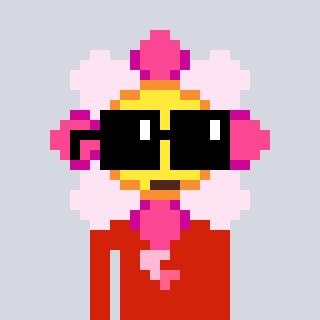
a pixel art character with square black sunglasses, a flower-shaped head and a red-colored body on a cool background